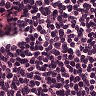
Metastatic tissue present: no